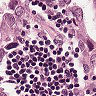
Metastatic tissue present: yes